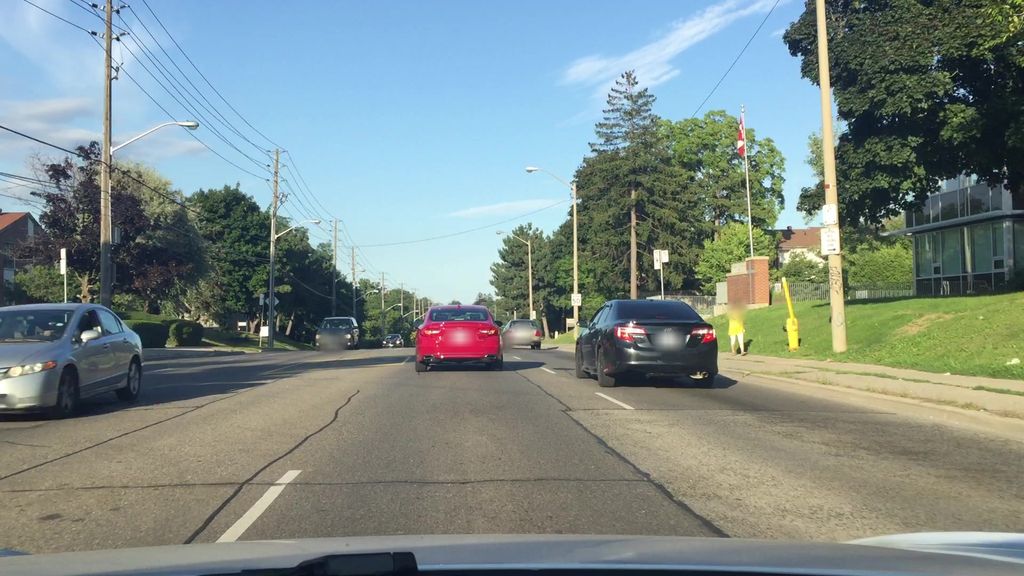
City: toronto